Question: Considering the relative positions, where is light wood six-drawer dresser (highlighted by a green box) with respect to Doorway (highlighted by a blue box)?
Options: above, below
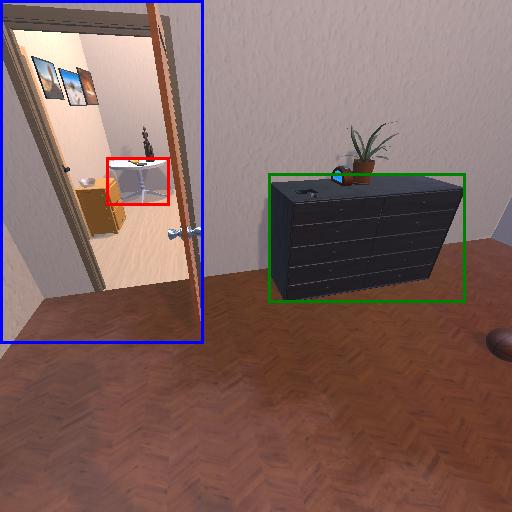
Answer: above